Current action and preconditions to check: trajectory_clear

Your task: For each precondition in the list above, predict whether it will hold at this action.

Consider the current scene as observed from the mobile robot's camera, and analyze the predicted future states of all dynamic agents (e.g., people, animals, vehicles, or any moving entities) within the NEXT SECOND.

IMPORTANT: Only answer "very likely" if you are absolutely certain—based on strong, clear evidence—that a dynamic agent will violate the precondition in the predicted future state. Do NOT answer "very likely" for unlikely, ambiguous, or low-probability risks.

Ask yourself for each precondition: Is there a high probability, with clear and convincing evidence, that the predicted future states of any dynamic agent will interfere with the predicted future state of the currently executing action within the NEXT SECOND, causing that precondition to fail?

Assess the risk level based on these predictions. Use "likely" or "very likely" if motions create a clear risk of interference.

Use "neutral" or "improbable" if agents are nearby but their predicted paths are clearly diverging or non-conflicting.

Failure Risk Categories: "very improbable", "improbable", "neutral", "likely", "very likely"

Answer Format: Output ONLY the probability_of_failure value from these categories: "very improbable", "improbable", "neutral", "likely", "very likely"

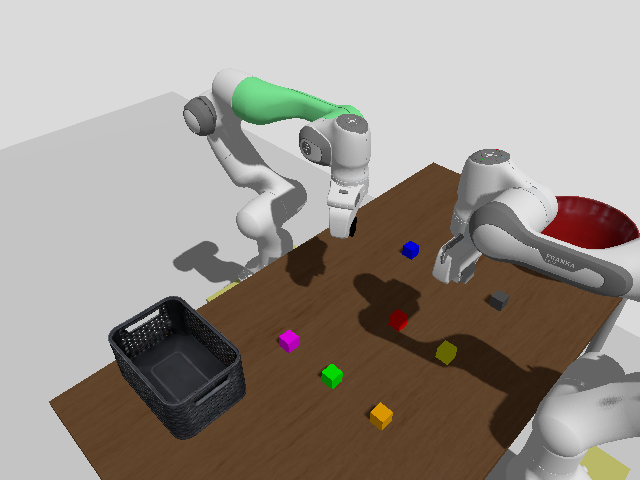

Answer: improbable